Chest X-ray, PA view. Patient: 31 years old, sex M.
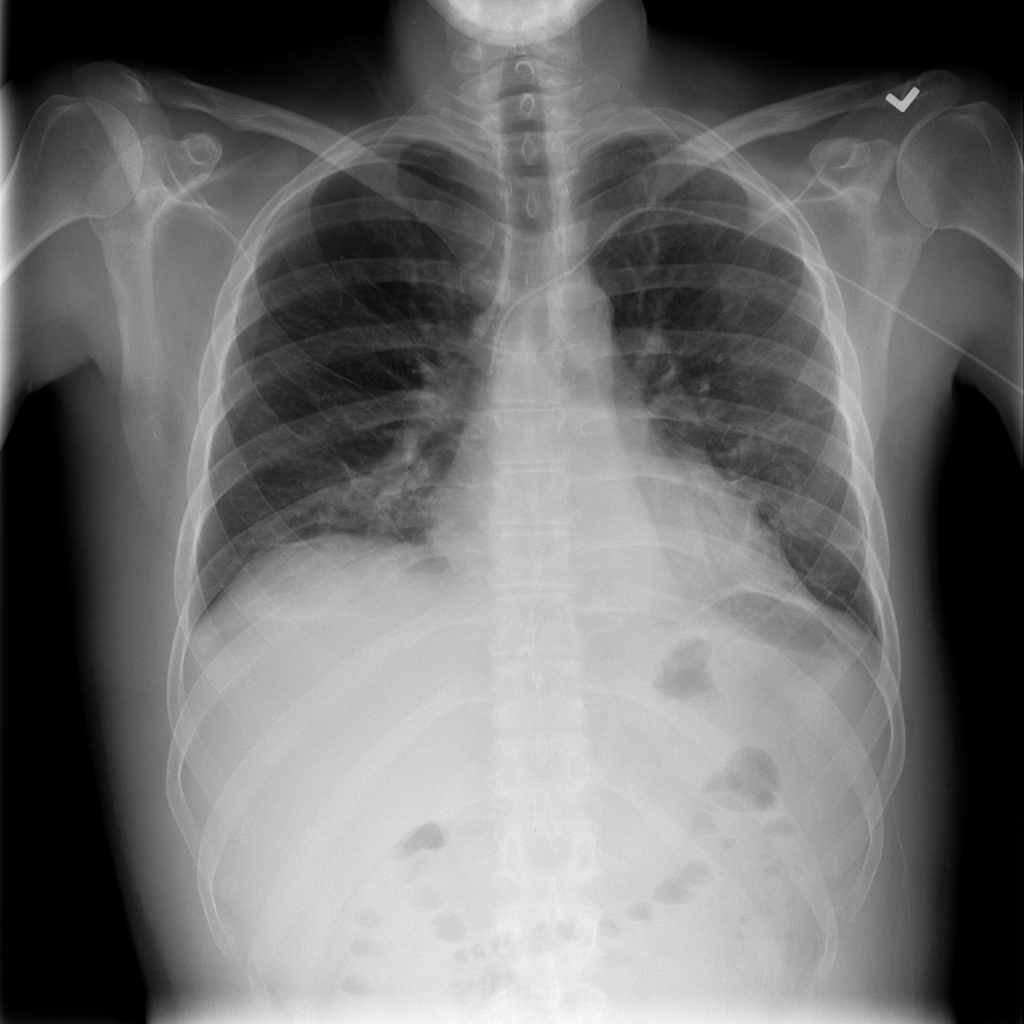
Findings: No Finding